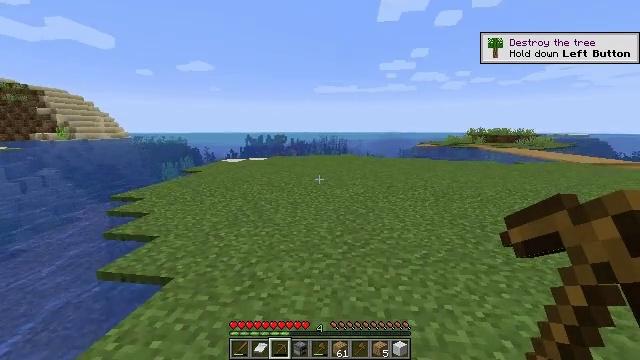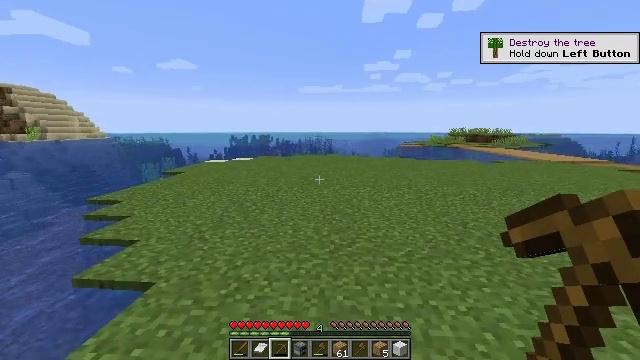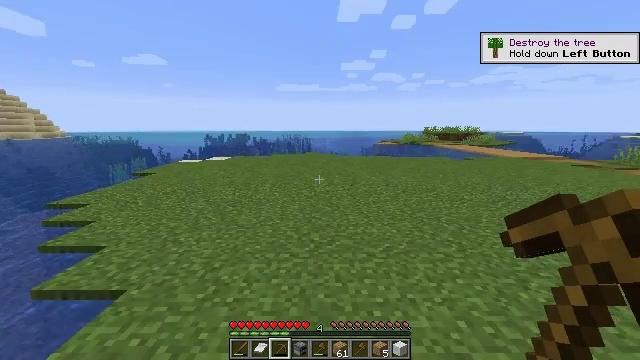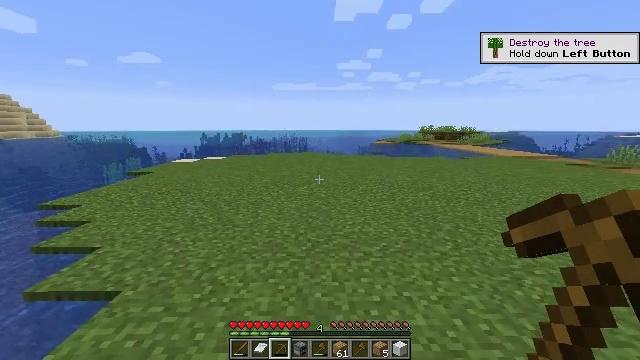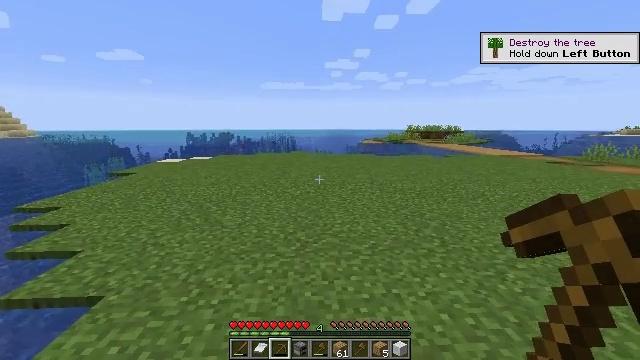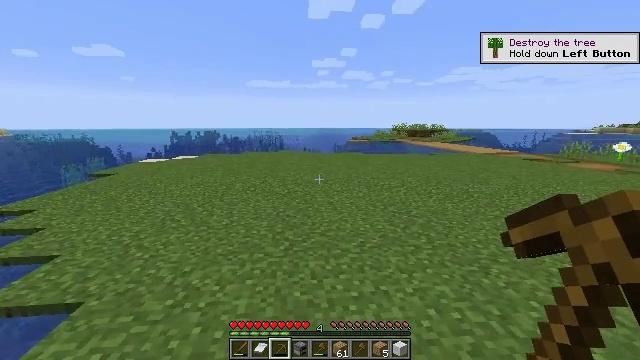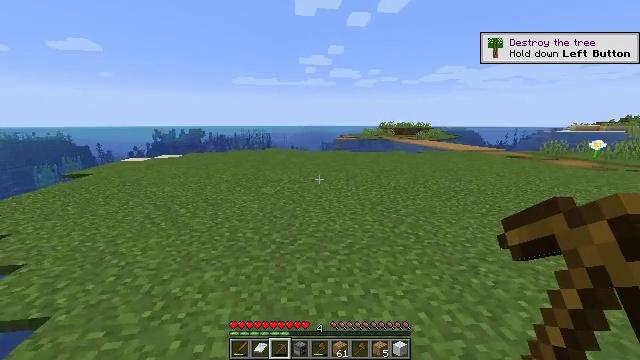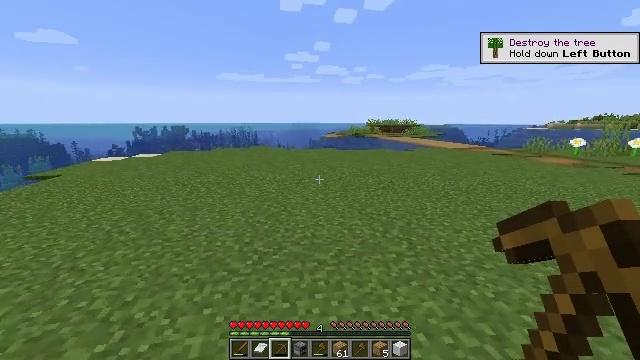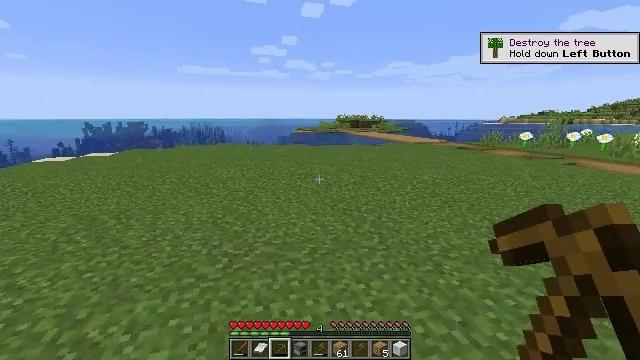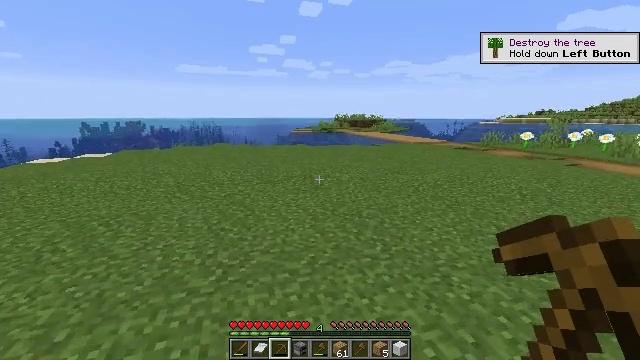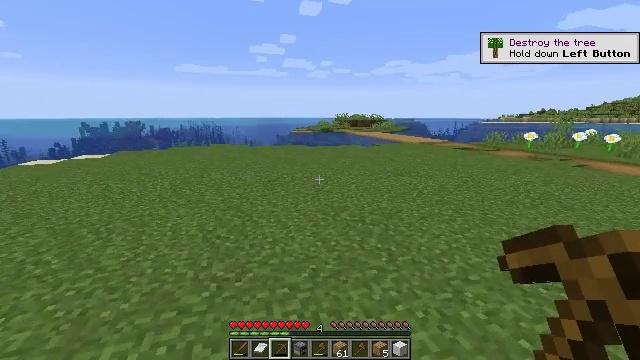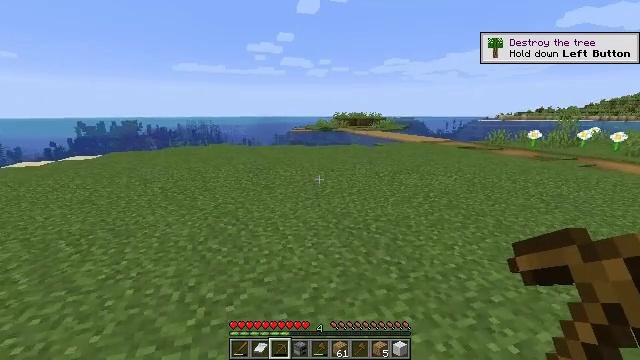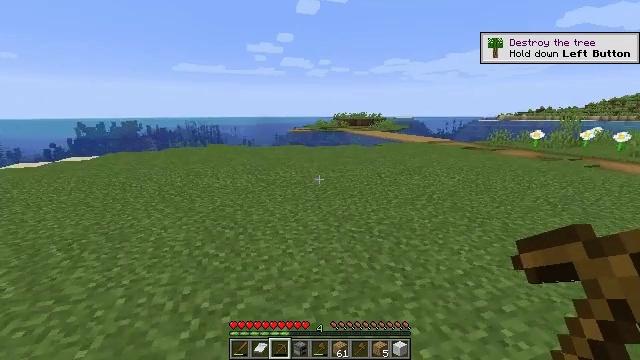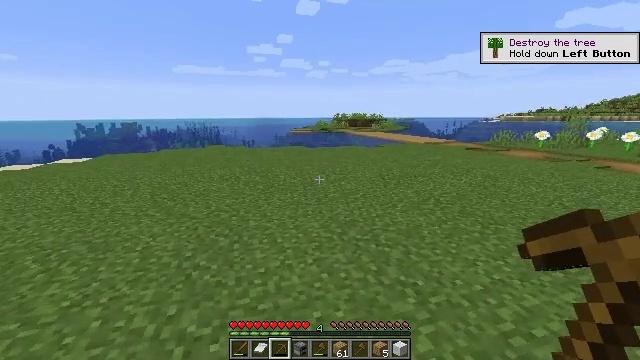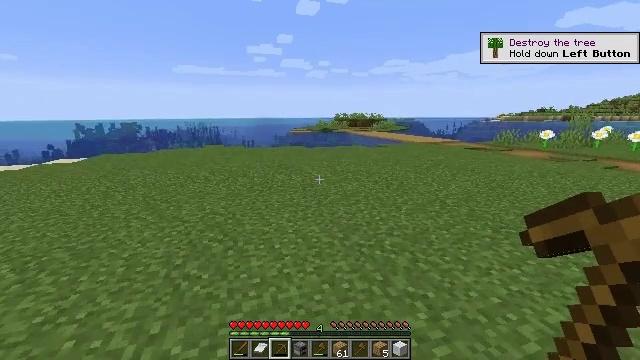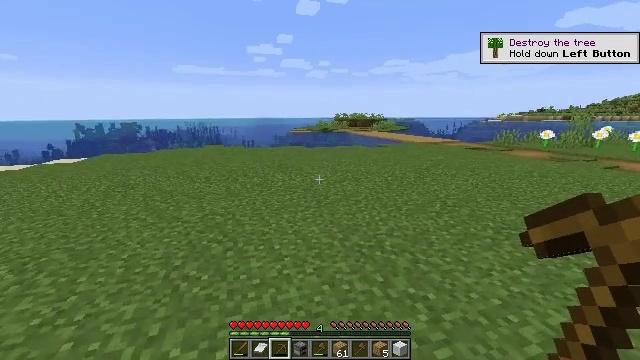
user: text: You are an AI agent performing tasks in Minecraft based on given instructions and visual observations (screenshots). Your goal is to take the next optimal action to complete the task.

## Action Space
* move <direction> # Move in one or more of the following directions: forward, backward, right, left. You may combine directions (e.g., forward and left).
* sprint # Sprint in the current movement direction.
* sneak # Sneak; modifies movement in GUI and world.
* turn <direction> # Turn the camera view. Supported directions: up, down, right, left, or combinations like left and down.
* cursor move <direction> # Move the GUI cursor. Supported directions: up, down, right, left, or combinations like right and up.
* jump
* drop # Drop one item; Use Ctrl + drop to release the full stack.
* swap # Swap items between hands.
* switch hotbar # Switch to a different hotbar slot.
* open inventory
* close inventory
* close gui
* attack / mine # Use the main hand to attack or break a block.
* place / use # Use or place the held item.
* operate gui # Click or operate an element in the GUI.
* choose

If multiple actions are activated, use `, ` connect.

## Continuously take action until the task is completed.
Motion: motion action
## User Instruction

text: Gather the oxeye daisy for crafting.
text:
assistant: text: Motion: turn right
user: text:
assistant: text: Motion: turn right
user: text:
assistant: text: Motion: no_op
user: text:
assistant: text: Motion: turn right
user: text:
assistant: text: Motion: move forward, turn right
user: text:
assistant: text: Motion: move forward, turn right
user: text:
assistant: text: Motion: move forward, turn right
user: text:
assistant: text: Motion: move forward, turn right
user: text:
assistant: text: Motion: move forward
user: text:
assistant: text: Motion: move forward
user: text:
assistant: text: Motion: move forward
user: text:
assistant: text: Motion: move forward
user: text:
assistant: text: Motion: move forward
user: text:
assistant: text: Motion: move forward
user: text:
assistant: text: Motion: move forward
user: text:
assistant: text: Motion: move forward
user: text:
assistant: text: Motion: move forward
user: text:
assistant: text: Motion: move forward
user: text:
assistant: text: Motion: move forward
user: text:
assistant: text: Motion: move forward
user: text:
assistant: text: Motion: move forward, turn right
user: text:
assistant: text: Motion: move forward, turn right
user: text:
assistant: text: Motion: move forward, turn right
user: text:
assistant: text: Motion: move forward, turn right
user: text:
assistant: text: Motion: move forward, turn right
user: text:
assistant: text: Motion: move forward, turn right
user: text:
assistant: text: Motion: move forward, turn right
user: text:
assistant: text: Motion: move forward
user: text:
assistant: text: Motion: move forward
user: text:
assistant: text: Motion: move forward